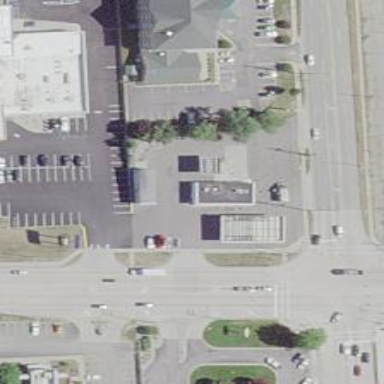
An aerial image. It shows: Convenience shop.